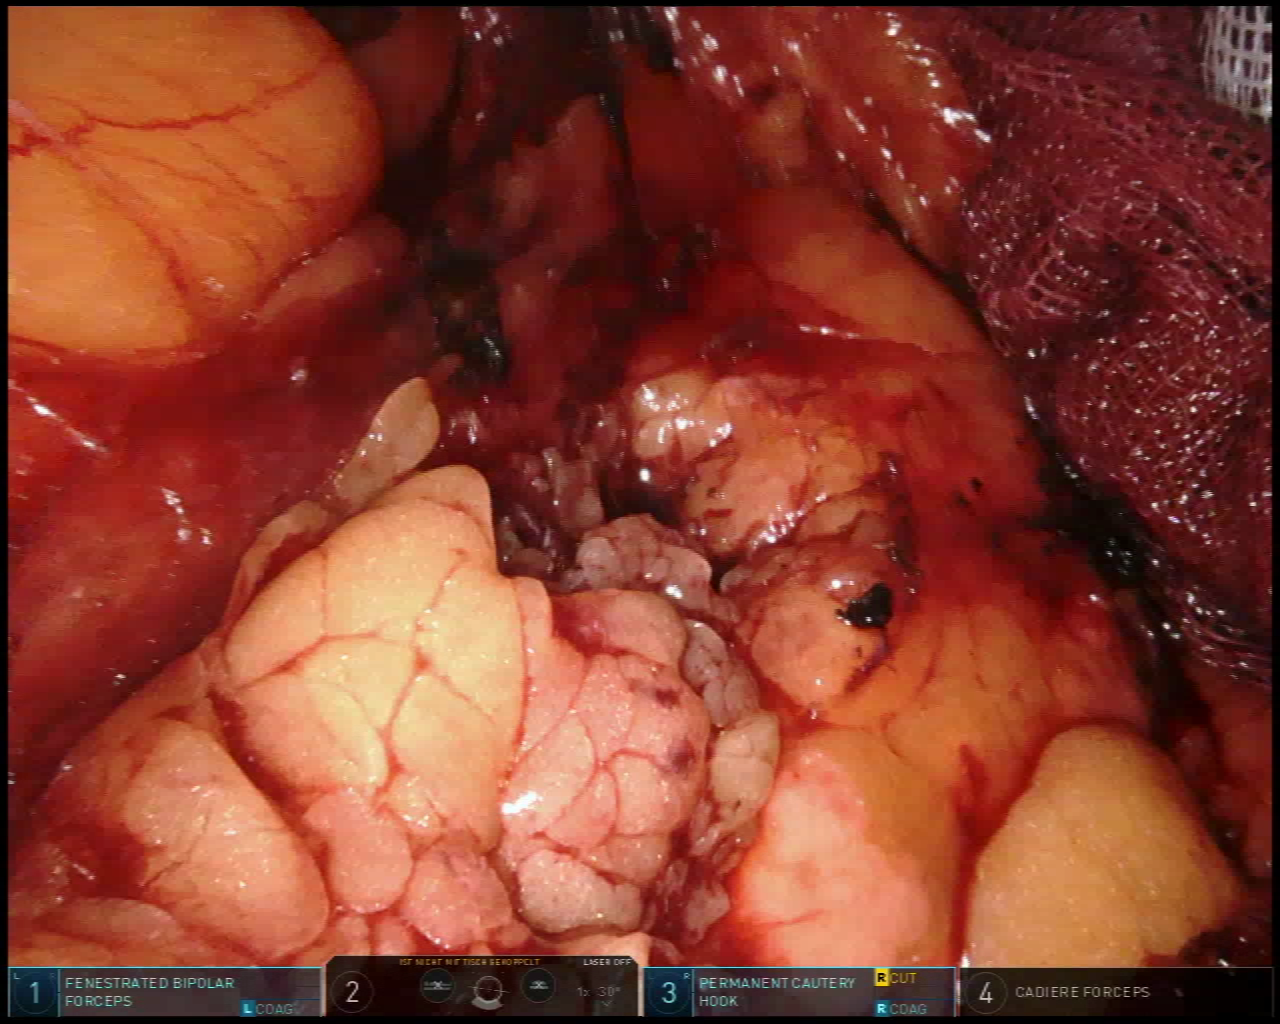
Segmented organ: pancreas
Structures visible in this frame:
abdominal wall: no
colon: no
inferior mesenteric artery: no
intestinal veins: no
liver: no
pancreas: yes
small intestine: no
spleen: no
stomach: no
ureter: no
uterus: no
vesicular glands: no